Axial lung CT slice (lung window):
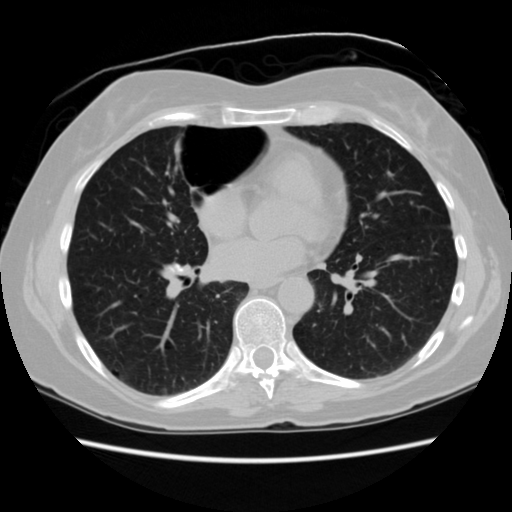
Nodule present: no